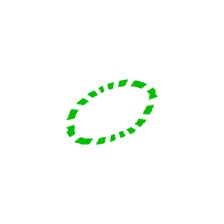
Shape: circle